Question: I am using fenced code blocks in Doxygen using the markdown syntax. This makes it easy to add a simple code example, like this:
'''
~~~~~{.cpp}
void doSomething()
{
}
~~~~~
'''
When I try to add comments into the fenced code block using two forward slashes, Doxygen seems to remove the slashes. So when I write this:
'''
~~~~~{.cpp}
void doSomething()
{
// This function should do something
}
~~~~~
'''
I get this output:
'''
void doSomething()
{
This function should do something
}
'''
How can I tell Doxygen to keep the comments in the fenced code block?
The complete file looks like this (we use the standard Doxygen extension of .dox for documentation-only files):
'''
/*!
\page PATTERN_SAMPLE Sample
~~~~~{.cpp}
void doSomething()
{
// This function should do something
}
~~~~~
*/
'''
The result looks like this:

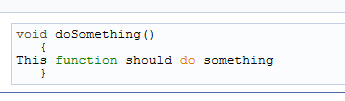
Answer: Try with \code
'''
\code{.cpp}
class Cpp {};
\endcode
'''